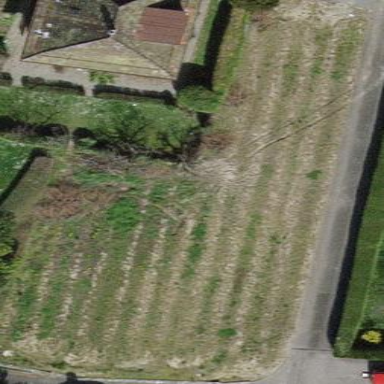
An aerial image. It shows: Vineyard.